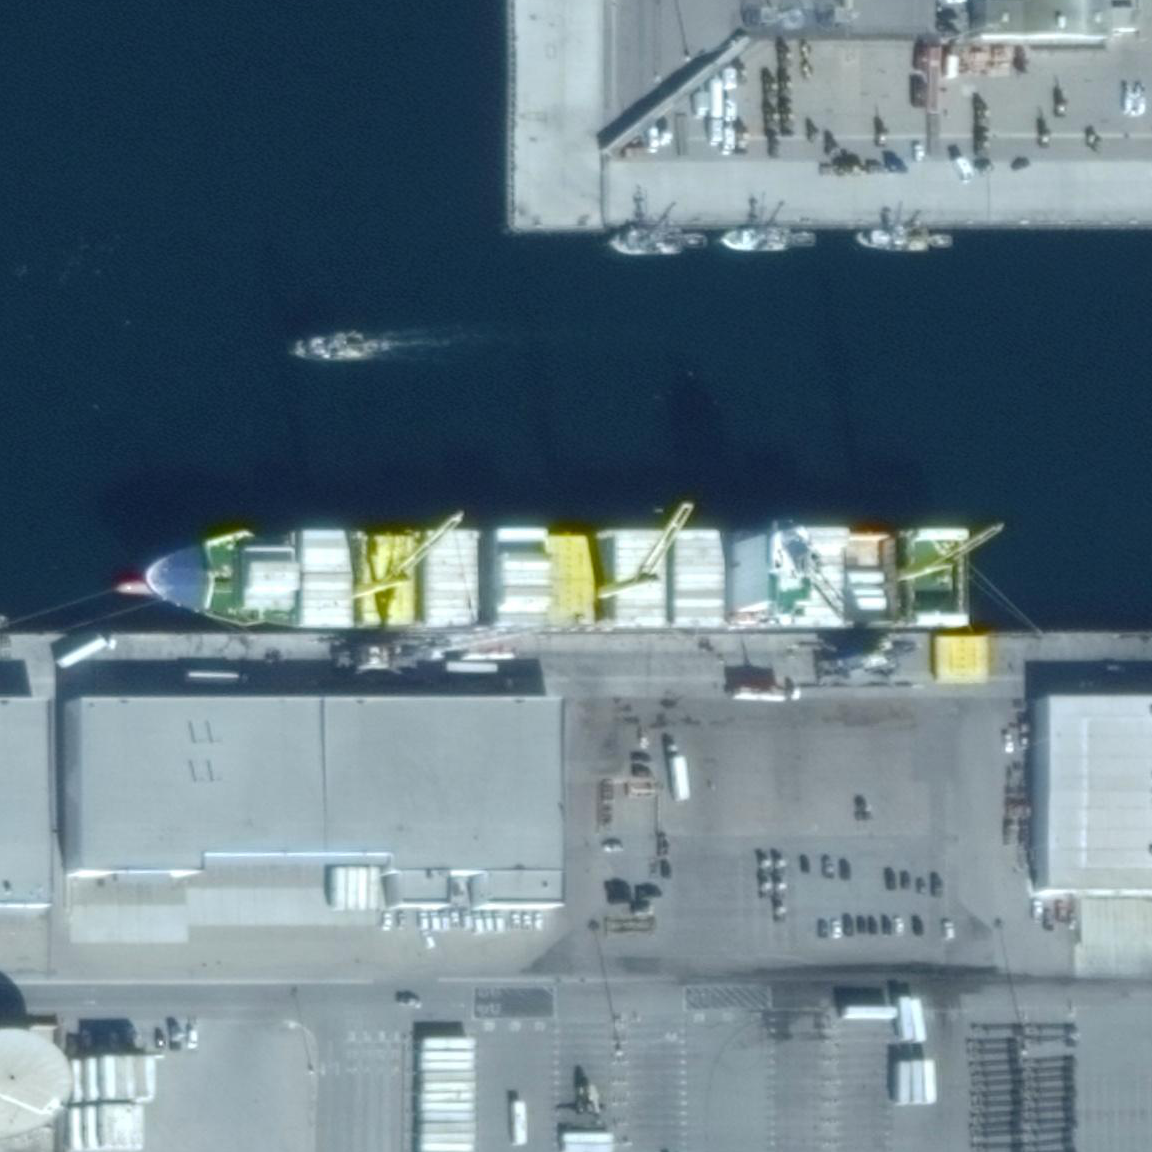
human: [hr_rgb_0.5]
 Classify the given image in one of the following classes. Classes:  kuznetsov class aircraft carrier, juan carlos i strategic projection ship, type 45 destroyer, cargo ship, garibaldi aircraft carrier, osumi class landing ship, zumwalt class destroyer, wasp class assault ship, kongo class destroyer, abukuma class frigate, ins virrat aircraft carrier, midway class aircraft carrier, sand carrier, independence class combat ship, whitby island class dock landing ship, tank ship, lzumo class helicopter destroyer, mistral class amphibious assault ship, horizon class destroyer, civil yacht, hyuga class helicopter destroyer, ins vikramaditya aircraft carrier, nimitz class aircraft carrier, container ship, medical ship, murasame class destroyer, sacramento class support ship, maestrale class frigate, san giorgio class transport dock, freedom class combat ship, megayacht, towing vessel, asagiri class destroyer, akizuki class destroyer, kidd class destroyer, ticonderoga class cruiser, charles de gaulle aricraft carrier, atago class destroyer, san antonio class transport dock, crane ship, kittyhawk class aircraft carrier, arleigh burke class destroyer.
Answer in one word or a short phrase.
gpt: Container ship